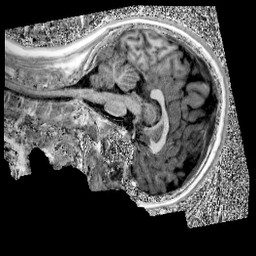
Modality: UNIT1
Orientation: sagittal
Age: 10
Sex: female
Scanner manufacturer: siemens
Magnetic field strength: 3 T
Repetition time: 4 s
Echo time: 0.00303 s